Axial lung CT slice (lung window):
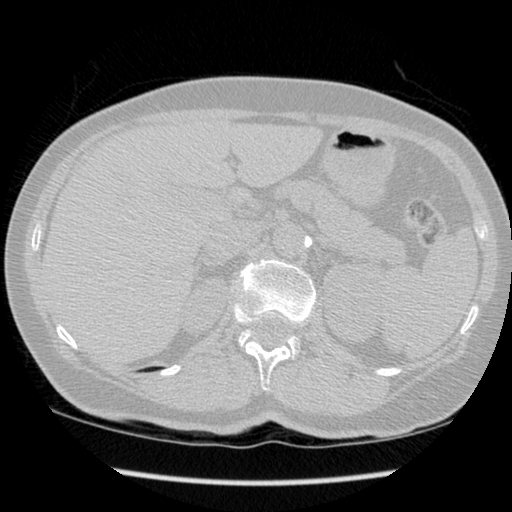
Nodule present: no